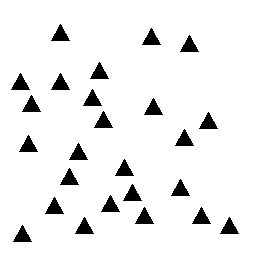
Squares: 0
Triangles: 25
Stars: 0
Total shapes: 25